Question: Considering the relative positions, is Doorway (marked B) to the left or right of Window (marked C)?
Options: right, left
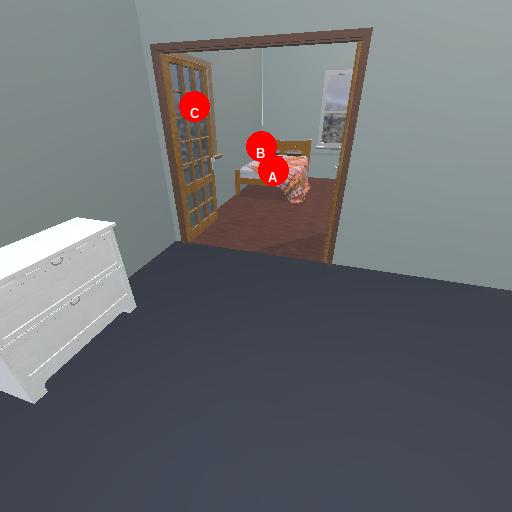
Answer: right